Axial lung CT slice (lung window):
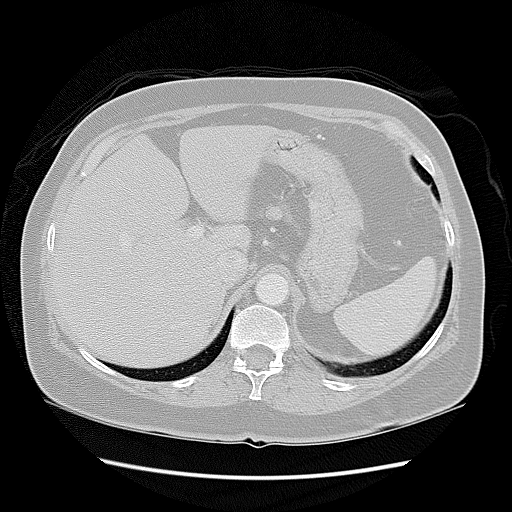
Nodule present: no